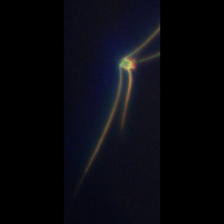
Taxon: Chaetoceros
Group: Diatoms